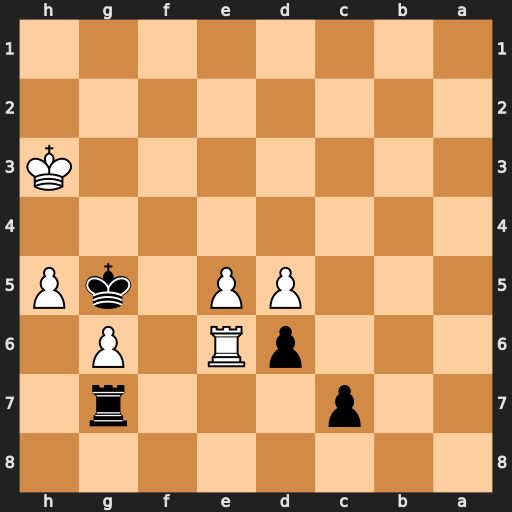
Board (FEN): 8/2p3r1/3pR1P1/3PP1kP/8/7K/8/8
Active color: b
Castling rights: -
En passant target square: -
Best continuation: Kxh5 exd6 cxd6